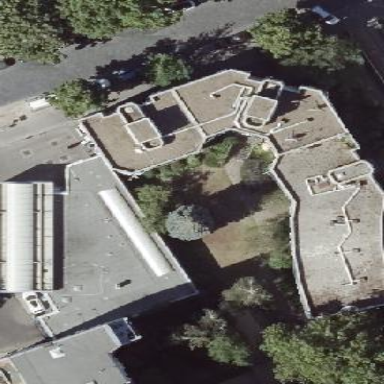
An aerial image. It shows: View of roof of building.